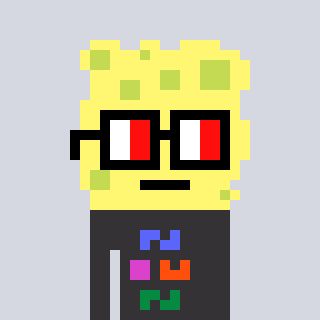
a pixel art character with square glasses with black frames and red eyes, a sponge-shaped head and a grayscale-colored body on a cool background